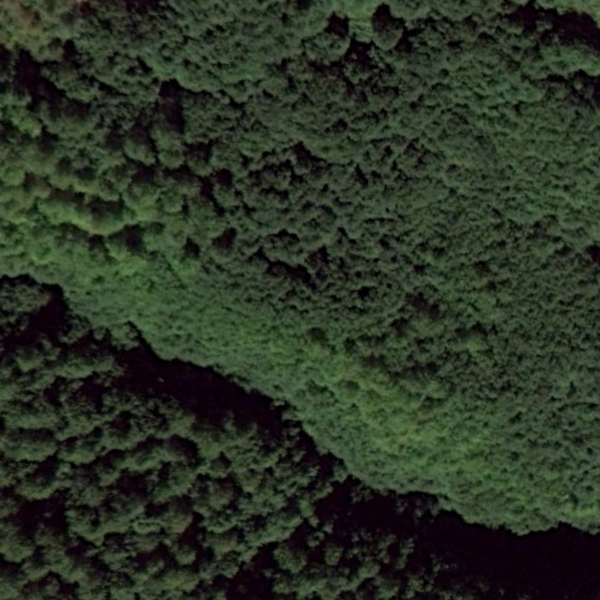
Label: Forest